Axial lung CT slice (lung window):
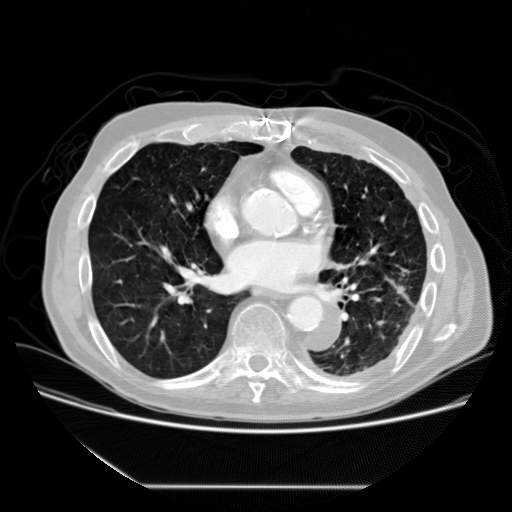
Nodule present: no